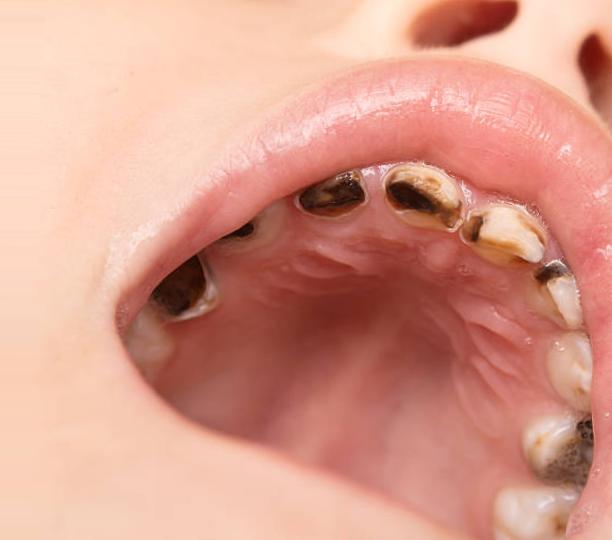
Condition: Caries